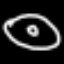
Label: donut